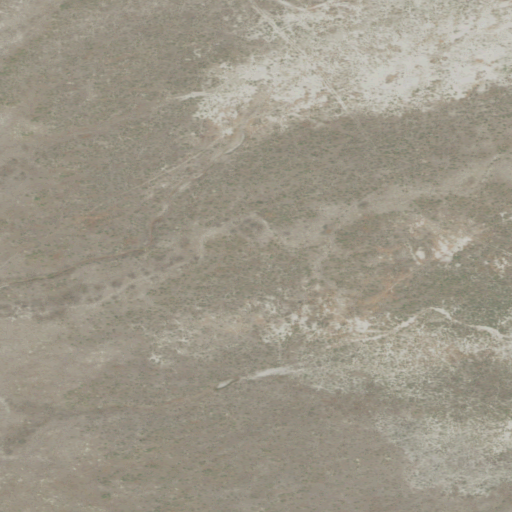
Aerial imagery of valley in Montana named Watson Coulee containing grassland and shrub